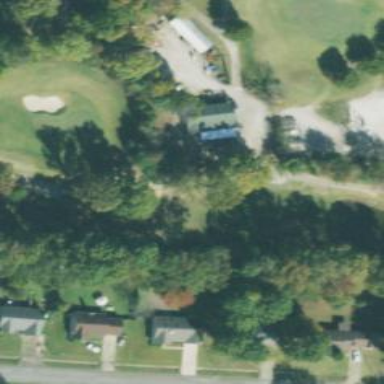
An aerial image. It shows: Service road designated as golf cart path.